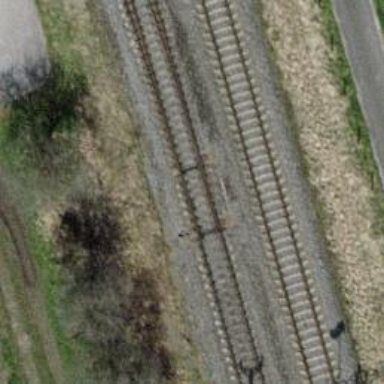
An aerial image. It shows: Railway switch.